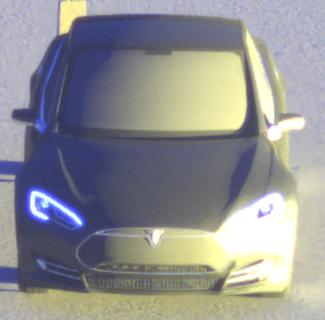
Make: Tesla
Model: Model S 60
Detailed model: Model S
Model produced from: 2013/10
Model produced until: 2014/10
Doors: 5
Color: gray
Road condition: dry road
Daytime: sunrise or sunset
Contrast: high contrast